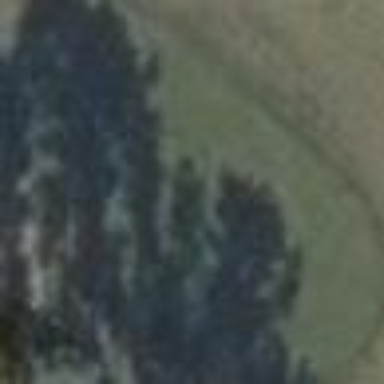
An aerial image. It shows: Golf tee.